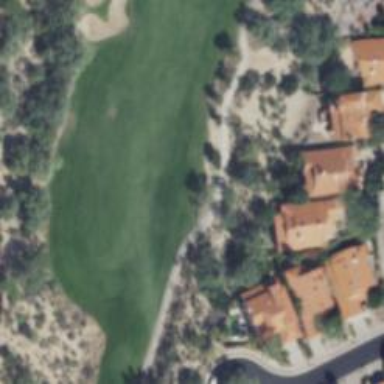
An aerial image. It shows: Service road used as golf cart path.